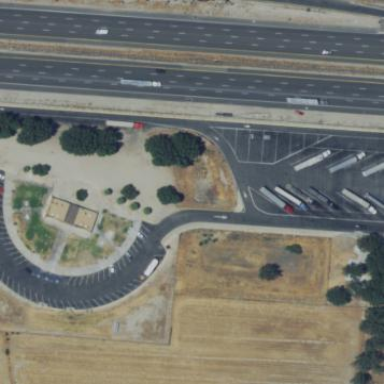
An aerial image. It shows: Rest area along the road with picnic tables.